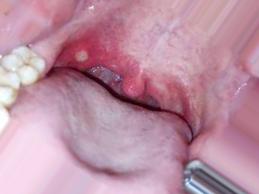
Condition: Mouth Ulcer